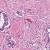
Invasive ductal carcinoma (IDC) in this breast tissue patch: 1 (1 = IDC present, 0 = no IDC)